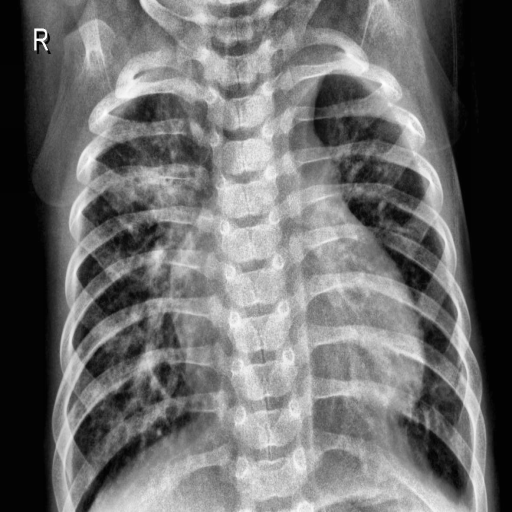
Finding: PNEUMONIA